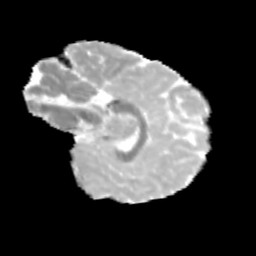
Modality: MD
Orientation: sagittal
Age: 10
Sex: male
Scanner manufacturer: siemens
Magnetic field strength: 3 T
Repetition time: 3.8 s
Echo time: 0.07 s